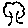
Label: tree